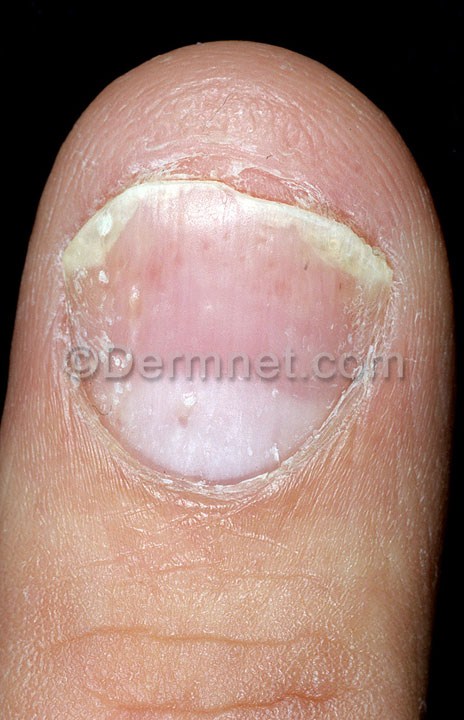
Disease: Nail Fungus and other Nail Disease